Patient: sex F, age 60
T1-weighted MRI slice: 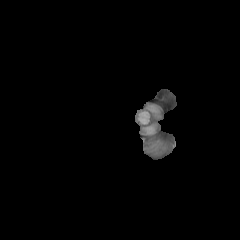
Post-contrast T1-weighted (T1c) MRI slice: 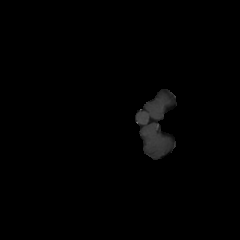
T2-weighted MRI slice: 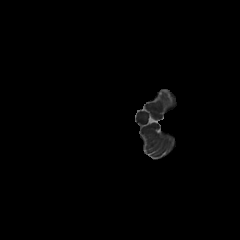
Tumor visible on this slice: no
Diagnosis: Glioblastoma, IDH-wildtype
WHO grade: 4